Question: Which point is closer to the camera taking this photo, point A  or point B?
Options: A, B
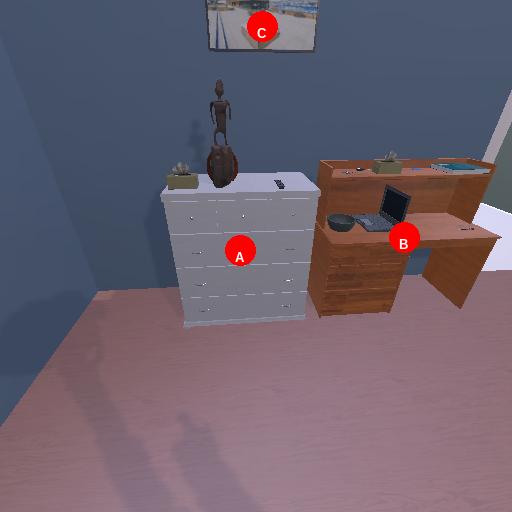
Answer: A